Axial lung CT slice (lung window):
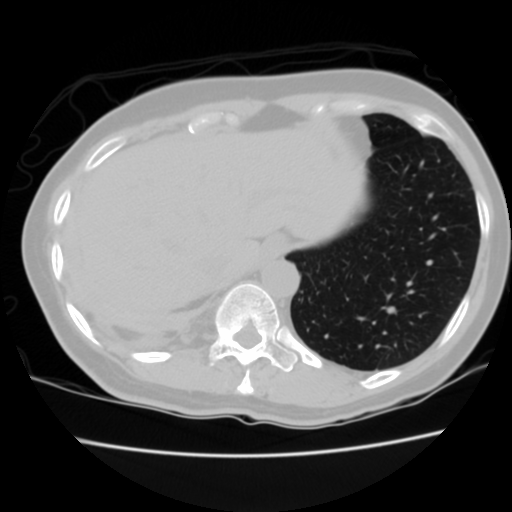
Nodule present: no